Question: # problem
I am utilizing an angular drag & drop directive - <URL> doesn't style like I want it to.
### plunkr
<URL>
### placeholder css
'''
.simple-demo ul[dnd-list] .dndPlaceholder {
display: inline-block;
background-color: #ddd;
min-height: 42px;
min-width: 100px;
margin: 1px;
}
'''
### screenshot

---
# desired resolution
What I want is for the 'dndPlaceholder' to be vertically aligned with the other elements in the list. The Red square marks the desired location.
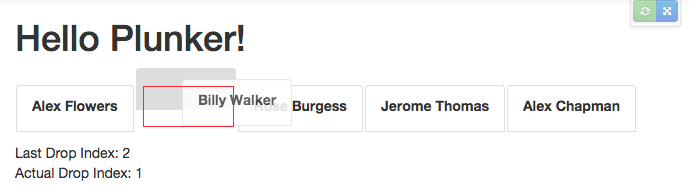
Answer: You just need to add 'vertical-align: bottom;' to your '.dndPlaceholder' style rules.